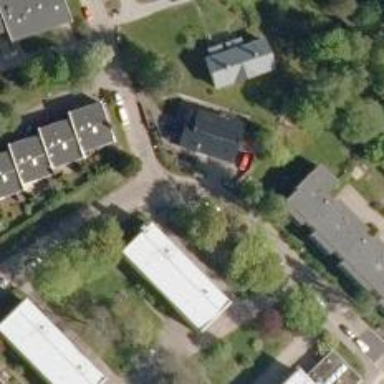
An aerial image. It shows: Smooth asphalt road in residential area.